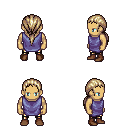
a pixel art fantasy rpg character, male body template, human, tanned skin, chain tabard jacket, gold greaves, white blonde ponytail hairstyle, brown shoes, four views (front, back, left, right), 2x2 character sprite sheet, small pixel art, hard edges, no anti-aliasing